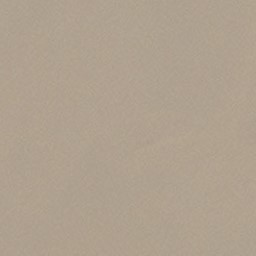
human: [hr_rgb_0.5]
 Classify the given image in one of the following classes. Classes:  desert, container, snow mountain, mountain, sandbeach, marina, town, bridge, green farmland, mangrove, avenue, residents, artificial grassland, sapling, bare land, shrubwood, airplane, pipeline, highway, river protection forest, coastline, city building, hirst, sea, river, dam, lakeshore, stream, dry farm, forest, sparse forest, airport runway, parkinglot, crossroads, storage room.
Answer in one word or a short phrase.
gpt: desert